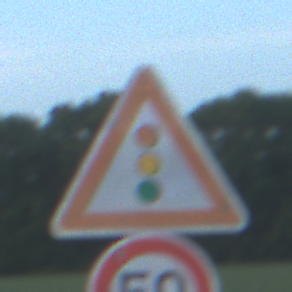
Verkehrszeichen: Lichtzeichenanlage
Zusatzzeichen unten: Geschwindigkeit50
Umgebung: Outdoor, Nature
Tageszeit: SunriseSunset
Wetter: PartlyCloudy
Licht: Natural
Jahreszeit: NotSpecified
Kontrast: MediumContrast